Question: : How do I fade in the text and fade out the text instead of just showing it in the textbox
: I would like to put some space between the button icon and the text but it's not working.
Example of button:

:
'padding-left: 30px;' fixed the space issue.
html:
'''
<input type="button" id="sv" value=" Score Viewer"></input>
<input type="button" id="pv" value=" Print Viewer"></input>
<input type="button" id="ev" value=" Exam Viewer"></input>
<br>
<input type=text id="tvinfo" value="" readonly size=50 />
'''
JQuery:
'''
$(function() {
$('#sv').hover(
function () {
$('#tvinfo').val("View scores of exams already taken");
},
function () {
$('#tvinfo').val("");
}
);
$('#pv').hover(
function () {
$('#tvinfo').val("View who printed the certificate");
},
function () {
$('#tvinfo').val("");
}
);
$('#ev').hover(
function () {
$('#tvinfo').val("View who already took the exam");
},
function () {
$('#tvinfo').val("");
}
);
});
'''
CSS:
'''
#sv {
background: #ccc url(view.png) no-repeat top left;
height: 53px;
width: 186;
cursor: pointer;
}
#pv {
background: #ccc url(print.png) no-repeat top left;
height: 53px;
width: 186;
cursor: pointer;
}
#ev {
background: #ccc url(taken.png) no-repeat top left;
height: 53px;
width: 186;
cursor: pointer;
}
'''
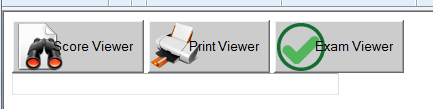
Answer: Check this DEMO <URL> like that?
I just created a fake input box and fade in/out the opacity of the actual input box ,and used '.stop()' for faster hover in/out.
'''
$(function() {
$('#sv').hover(
function () {
$('#tvinfo').stop().fadeTo(500,1).val("View scores of exams already taken");
},
function () {
$('#tvinfo').stop().fadeTo(200,0, function() {$(this).val("");});
}
);
$('#pv').hover(
function () {
$('#tvinfo').stop().fadeTo(500,1).val("View who printed the certificate");
},
function () {
$('#tvinfo').stop().fadeTo(200,0, function() {$(this).val("");});
}
);
$('#ev').hover(
function () {
$('#tvinfo').stop().fadeTo(500,1).val("View who already took the exam");
},
function () {
$('#tvinfo').stop().fadeTo(200,0, function() {$(this).val("");});
}
);
});
'''